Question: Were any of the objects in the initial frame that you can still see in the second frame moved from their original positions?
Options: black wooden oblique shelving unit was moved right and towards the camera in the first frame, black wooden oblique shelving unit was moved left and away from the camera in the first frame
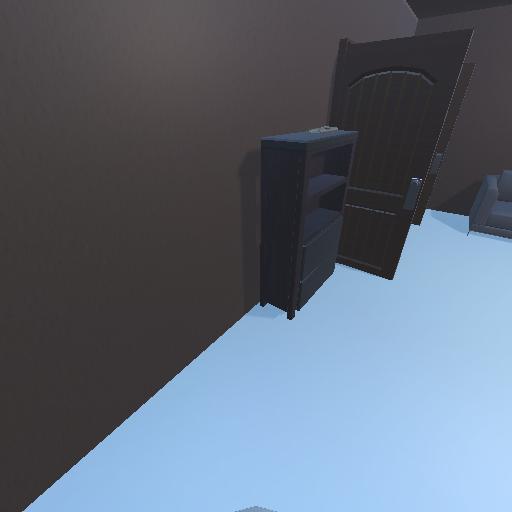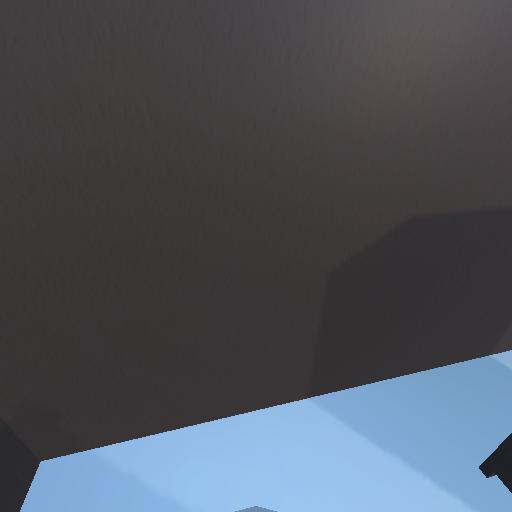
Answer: black wooden oblique shelving unit was moved right and towards the camera in the first frame